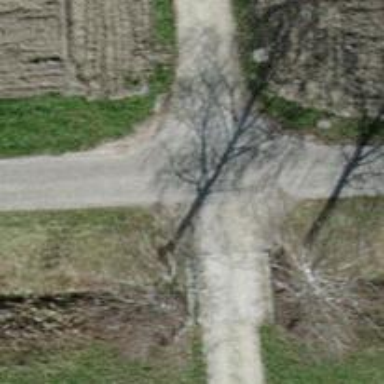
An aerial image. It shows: Service road with pebblestone surface graded as grade2.